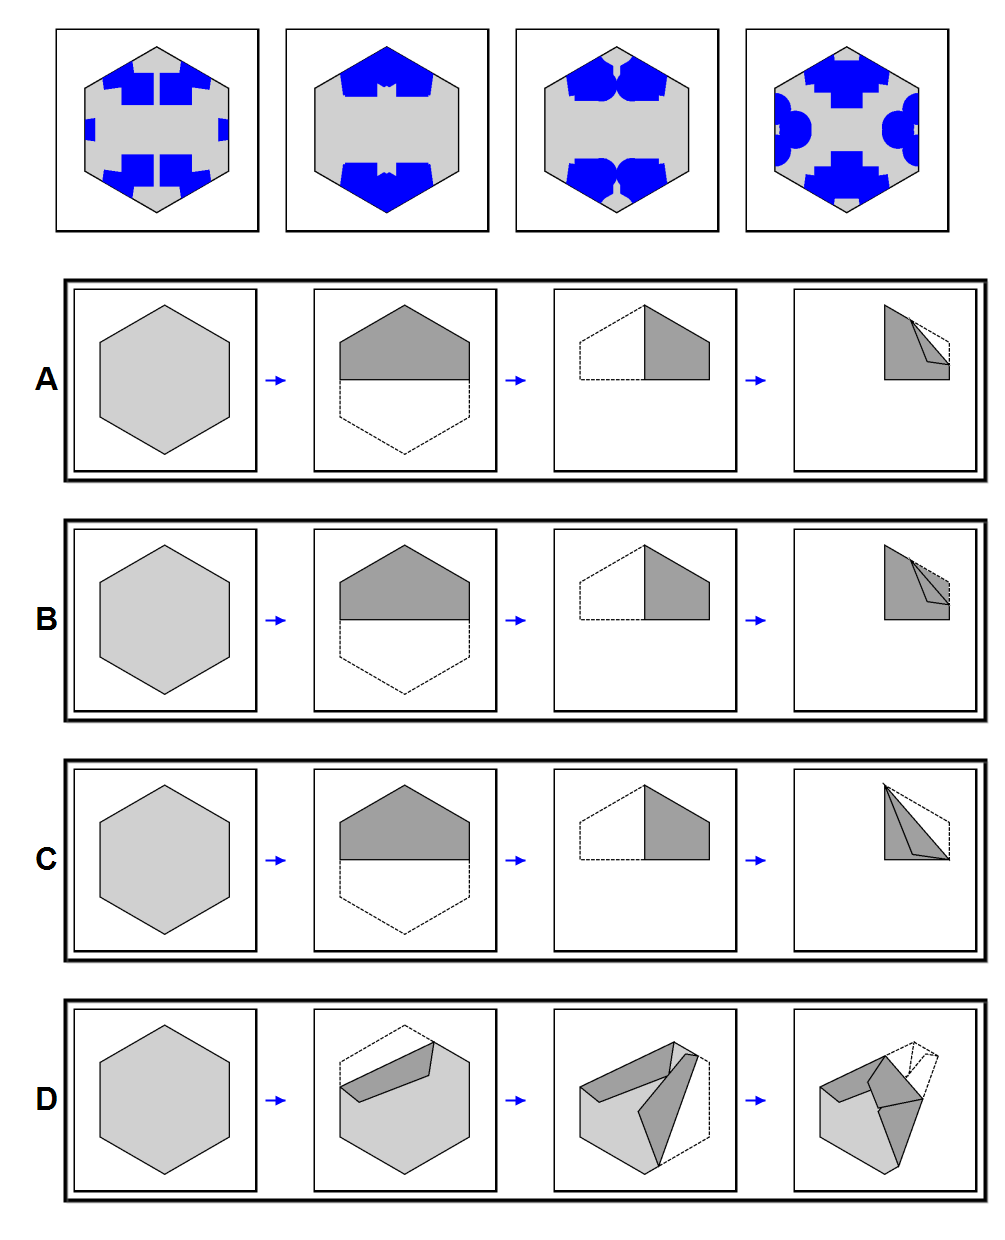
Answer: C